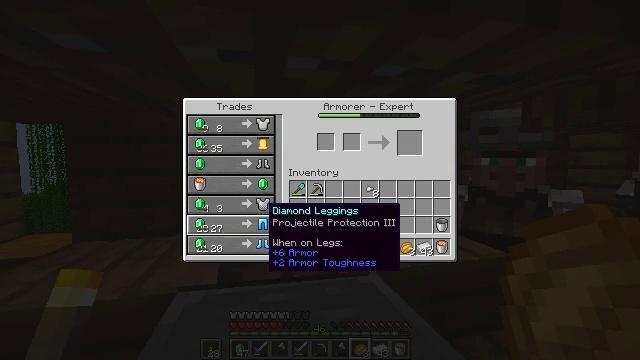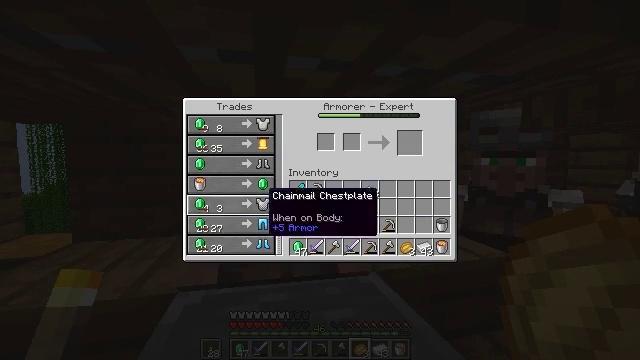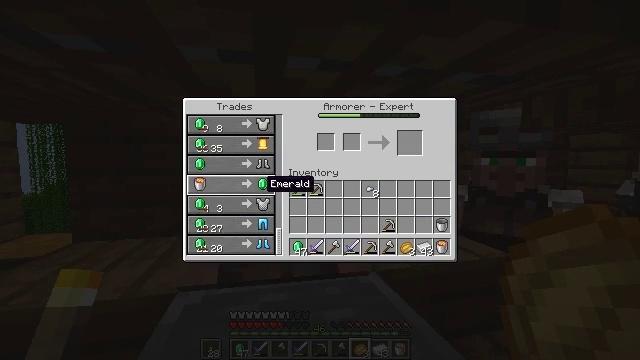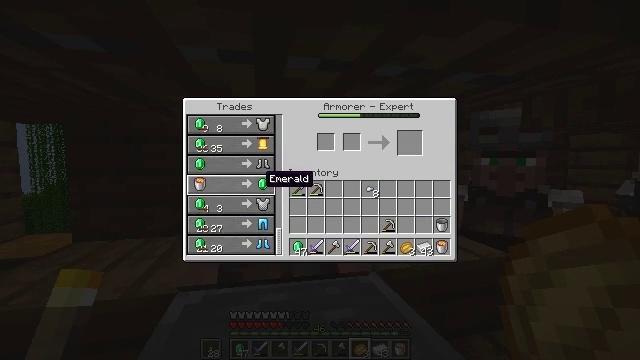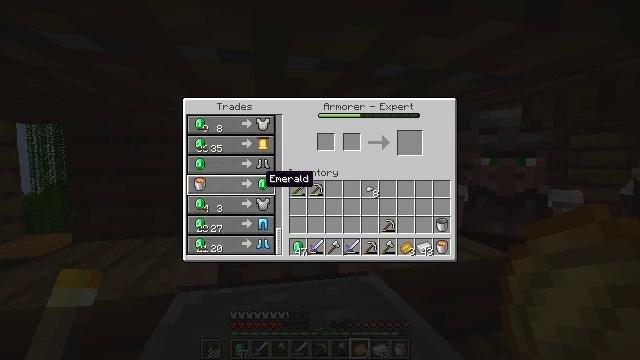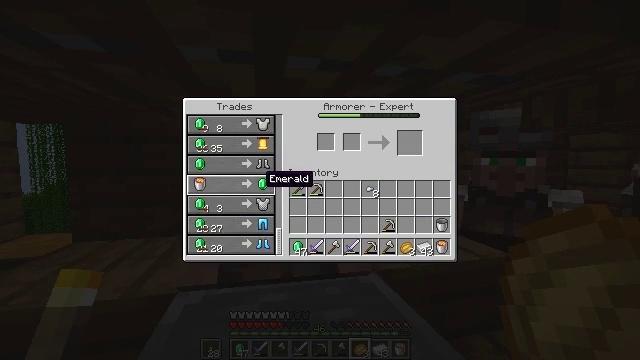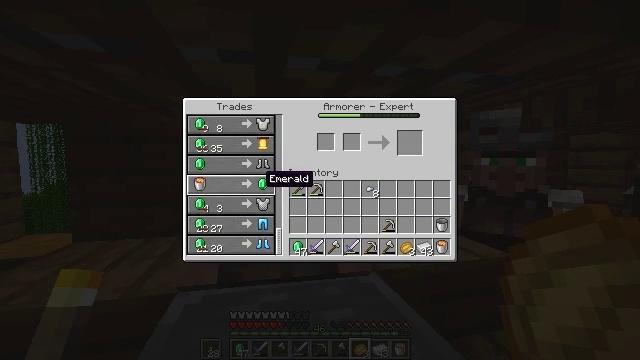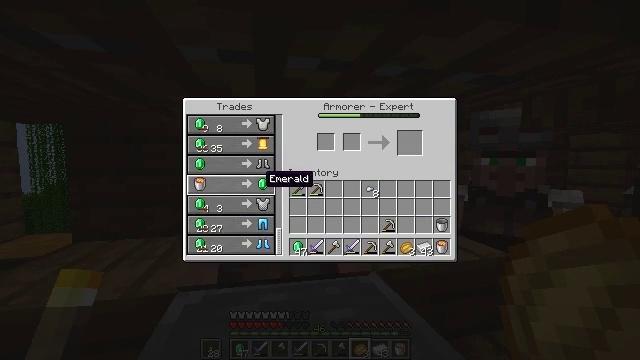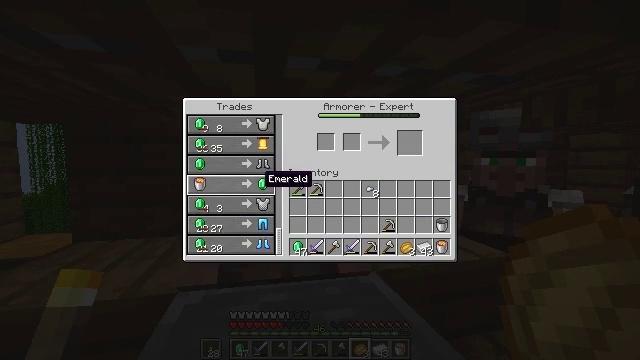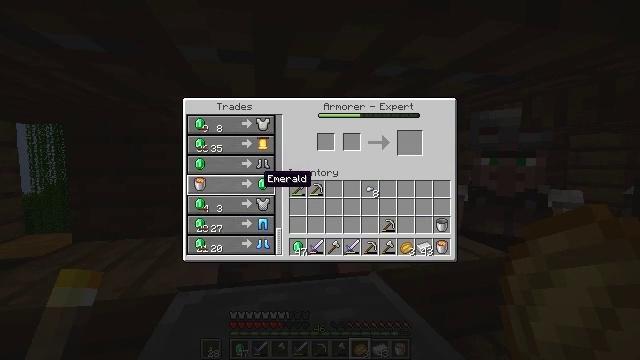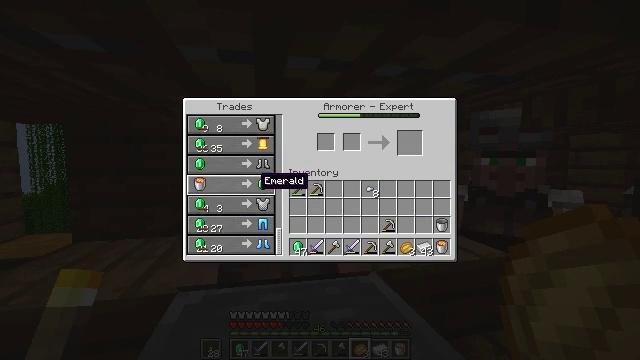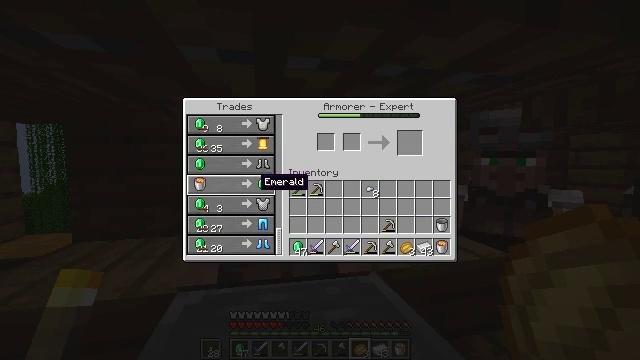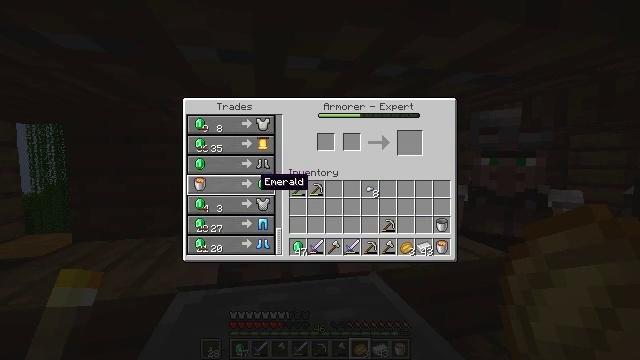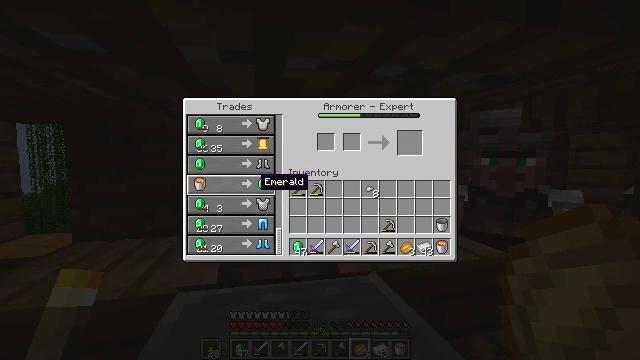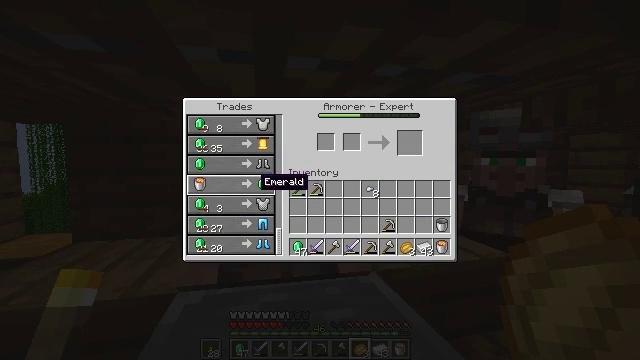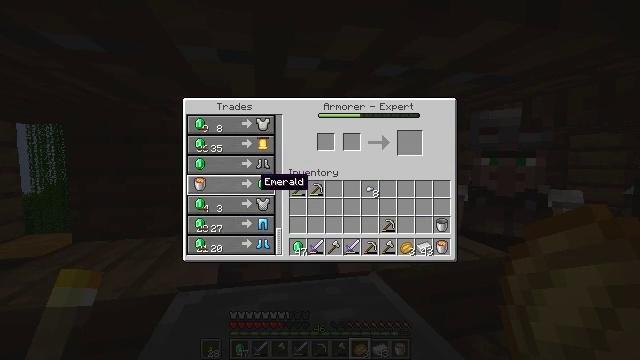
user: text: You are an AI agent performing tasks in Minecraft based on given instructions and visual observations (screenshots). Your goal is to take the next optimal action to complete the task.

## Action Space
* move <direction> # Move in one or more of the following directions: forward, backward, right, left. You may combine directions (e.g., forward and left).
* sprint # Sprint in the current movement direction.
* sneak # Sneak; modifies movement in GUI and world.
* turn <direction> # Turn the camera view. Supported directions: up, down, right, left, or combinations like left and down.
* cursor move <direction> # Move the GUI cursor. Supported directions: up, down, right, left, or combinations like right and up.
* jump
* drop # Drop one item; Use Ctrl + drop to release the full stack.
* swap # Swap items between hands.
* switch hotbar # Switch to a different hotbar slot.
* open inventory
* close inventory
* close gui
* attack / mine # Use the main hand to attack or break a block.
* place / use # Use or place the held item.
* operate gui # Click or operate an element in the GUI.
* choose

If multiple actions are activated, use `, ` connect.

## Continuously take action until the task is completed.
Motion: motion action
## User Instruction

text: Craft a chainmail chestplate.
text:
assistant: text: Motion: cursor move up
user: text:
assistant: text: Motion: cursor move up
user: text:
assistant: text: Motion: no_op
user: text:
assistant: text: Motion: no_op
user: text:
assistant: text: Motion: no_op
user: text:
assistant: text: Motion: no_op
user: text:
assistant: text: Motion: no_op
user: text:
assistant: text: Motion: no_op
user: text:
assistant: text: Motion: no_op
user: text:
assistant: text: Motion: no_op
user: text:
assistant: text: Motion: no_op
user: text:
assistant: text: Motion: no_op
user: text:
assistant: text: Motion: no_op
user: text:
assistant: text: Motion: no_op
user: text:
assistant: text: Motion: no_op
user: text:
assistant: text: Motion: no_op
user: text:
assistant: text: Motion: no_op
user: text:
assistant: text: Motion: no_op
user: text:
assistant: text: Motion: cursor move right and up
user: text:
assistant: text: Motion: cursor move right and up
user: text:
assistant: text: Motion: cursor move right and up
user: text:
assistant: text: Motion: no_op
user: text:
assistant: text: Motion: no_op
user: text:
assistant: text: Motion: no_op
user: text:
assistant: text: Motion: no_op
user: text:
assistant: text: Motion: no_op
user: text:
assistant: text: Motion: no_op
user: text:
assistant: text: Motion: no_op
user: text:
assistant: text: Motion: no_op
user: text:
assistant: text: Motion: no_op